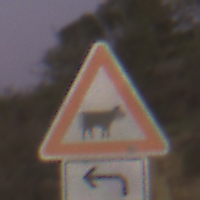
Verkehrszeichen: ViehtriebLinks
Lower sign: RichtungsangabeDurchPfeile2
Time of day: Dawn
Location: Outdoor (RoadRail)
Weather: Clear
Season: NotSpecified
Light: Natural